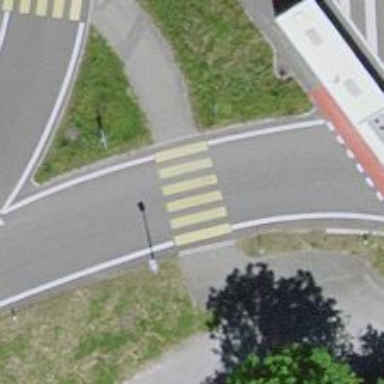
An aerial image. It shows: Marked crossing with zebra stripes on the road.